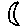
Label: moon